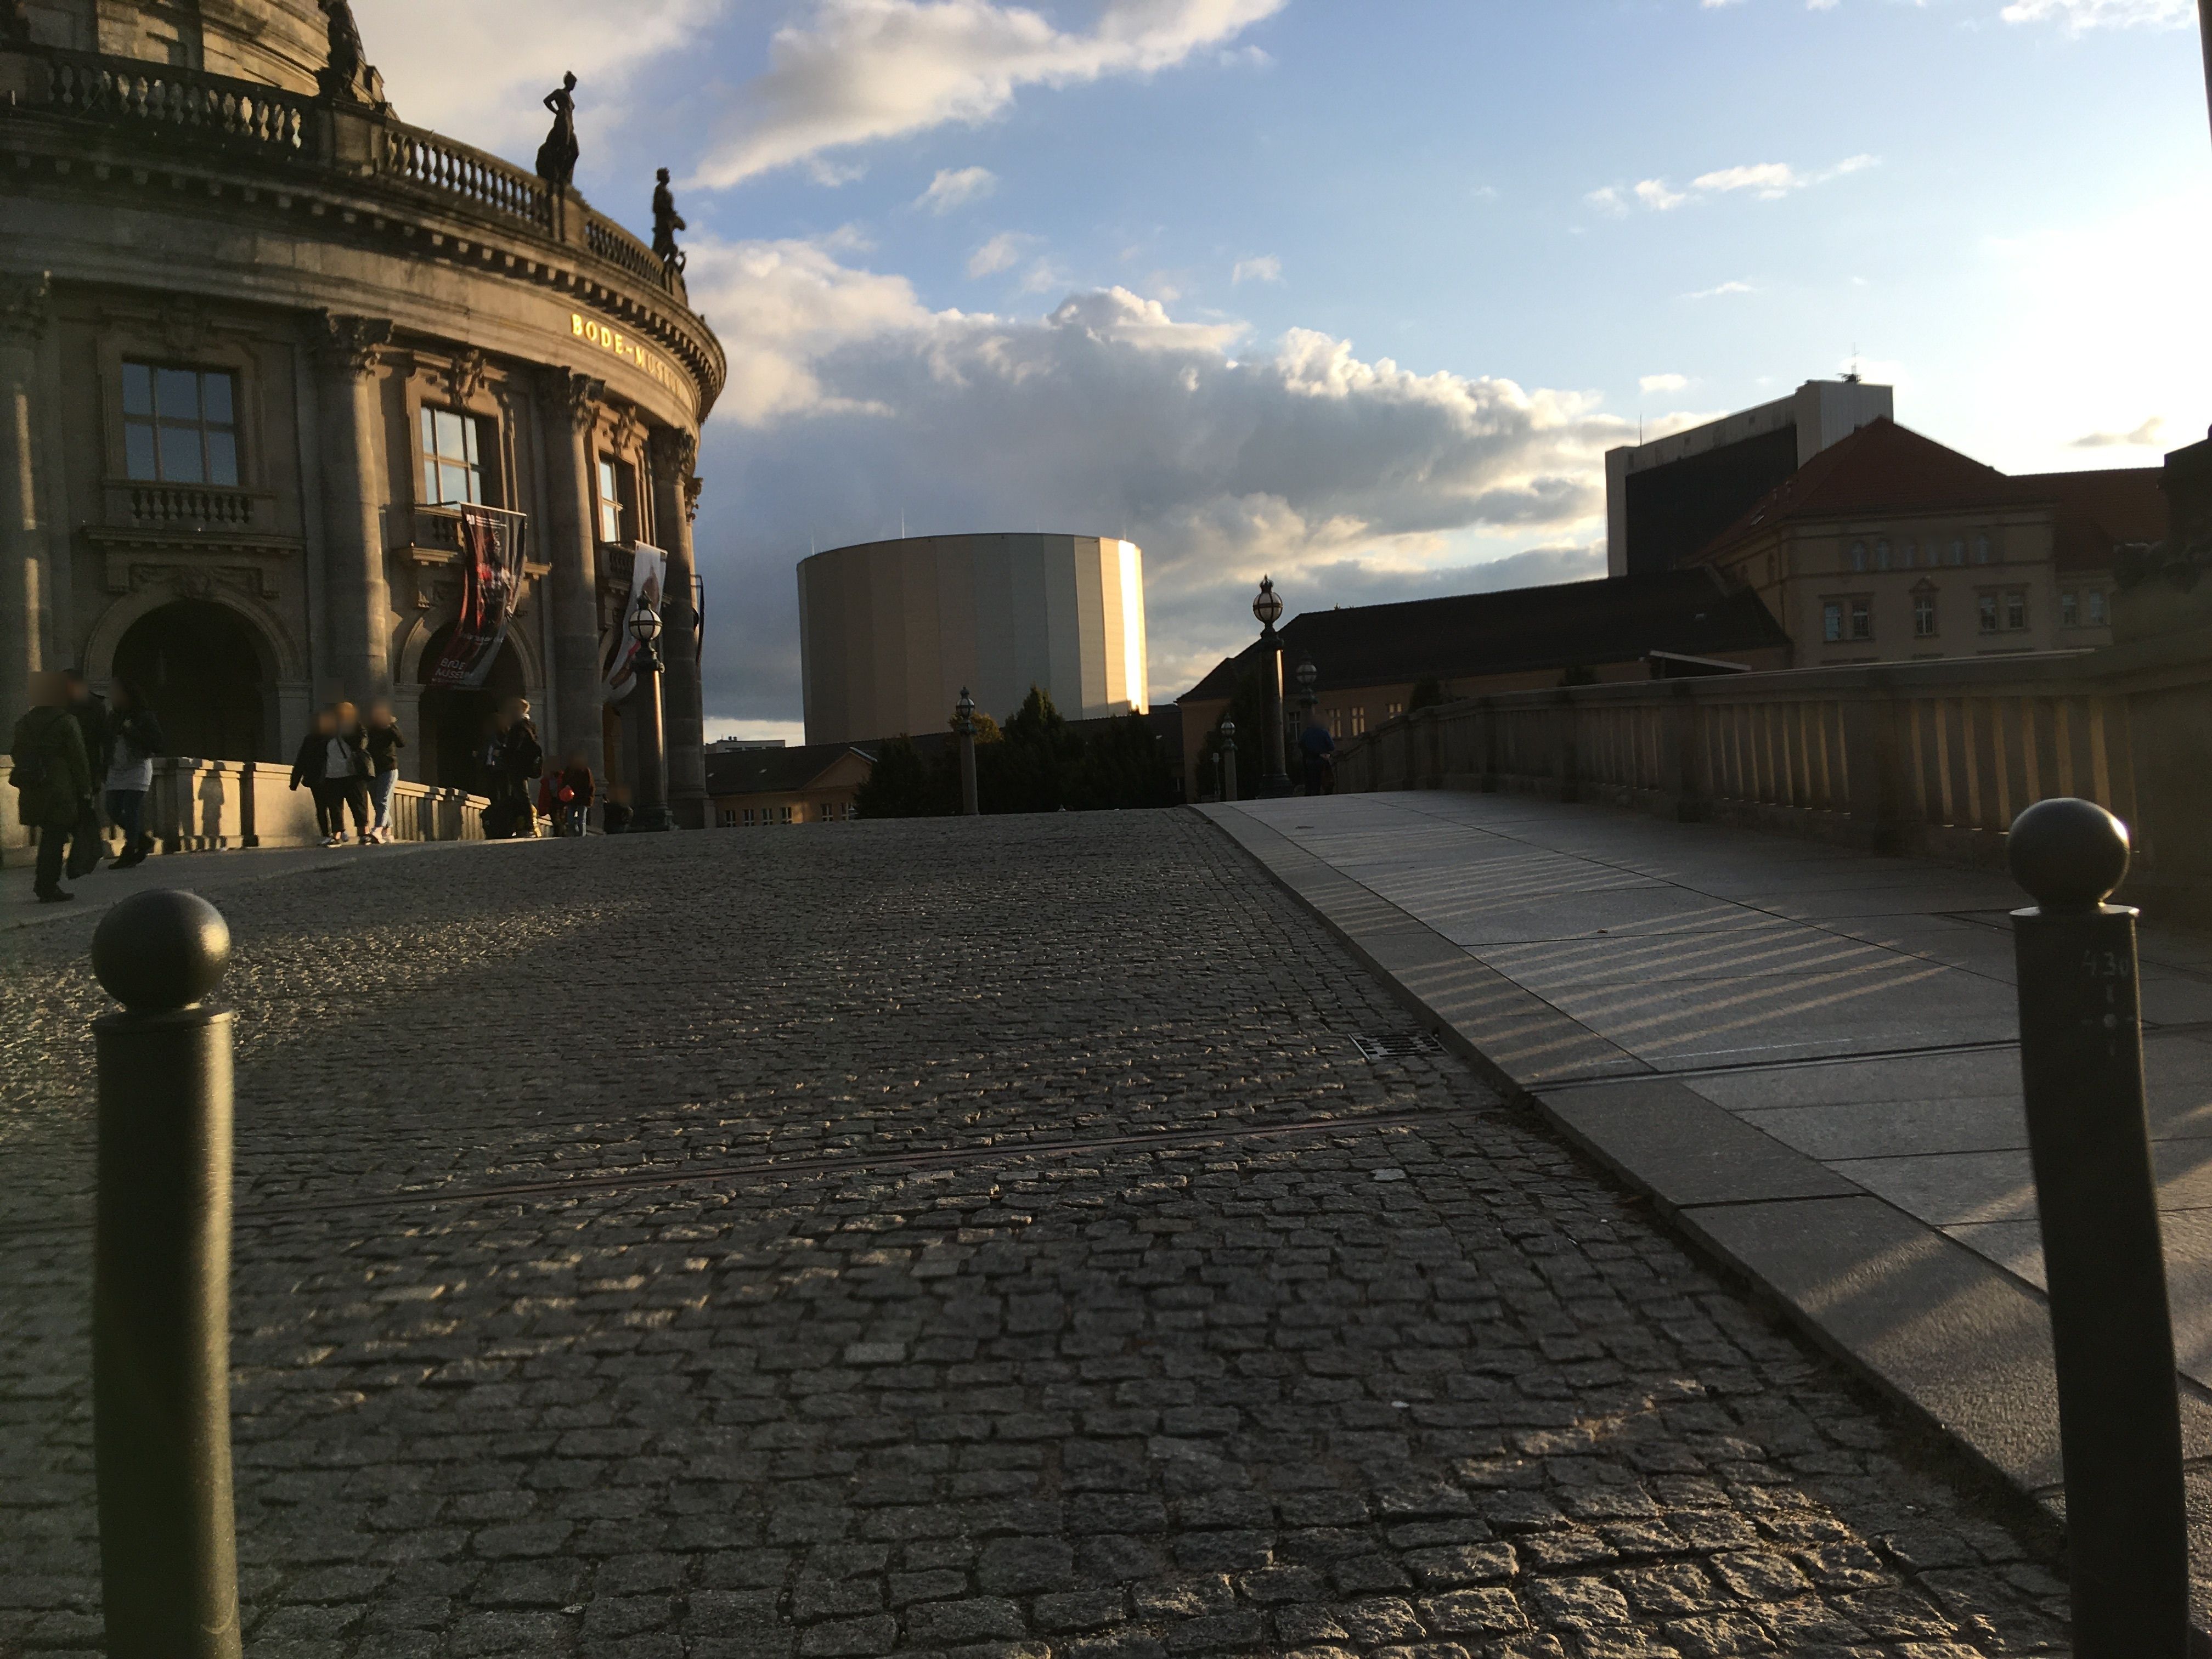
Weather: clear
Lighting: dusk/dawn
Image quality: good
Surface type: walking surface
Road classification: service
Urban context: urban centre
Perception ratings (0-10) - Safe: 5.07, Lively: 3.24, Beautiful: 2.9, Boring: 1.05, Depressing: 3.76, Wealthy: 8.43